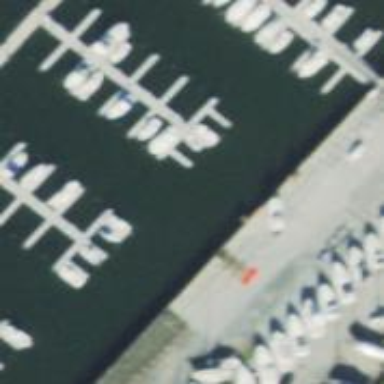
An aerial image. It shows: Pier with mooring facilities.